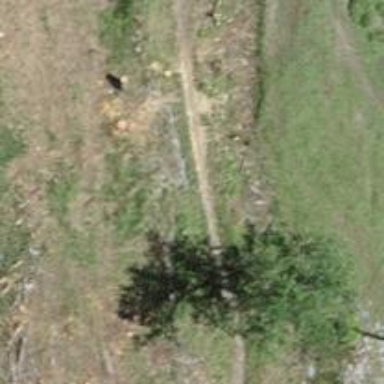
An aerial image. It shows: Path with excellent visibility for trail.